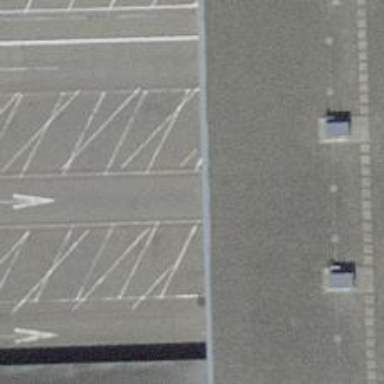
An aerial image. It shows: Parking aisle designed for service vehicles.